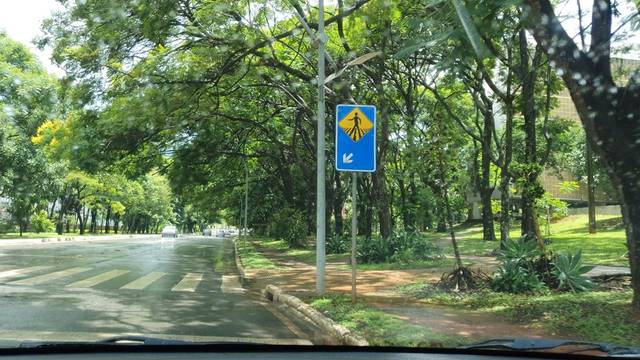
Region: Brazil
Coordinates: -15.78, -47.877